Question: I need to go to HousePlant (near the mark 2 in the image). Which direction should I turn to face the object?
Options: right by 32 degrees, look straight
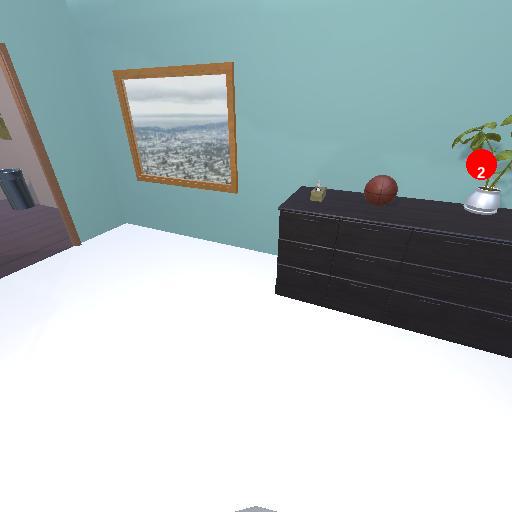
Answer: right by 32 degrees